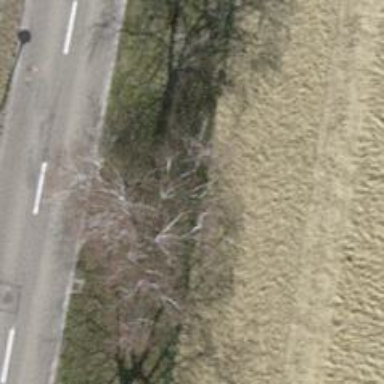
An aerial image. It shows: Beautiful tree in nature.